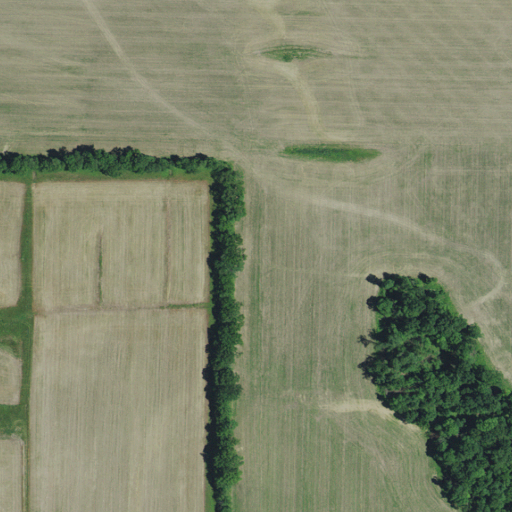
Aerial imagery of mountain in Indiana named Vinegar Hill containing cultivated crops and deciduous forest